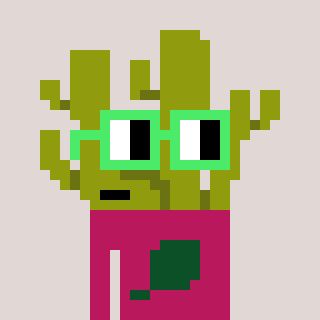
a pixel art character with square light green glasses, a cactus-shaped head and a darkpink-colored body on a warm background